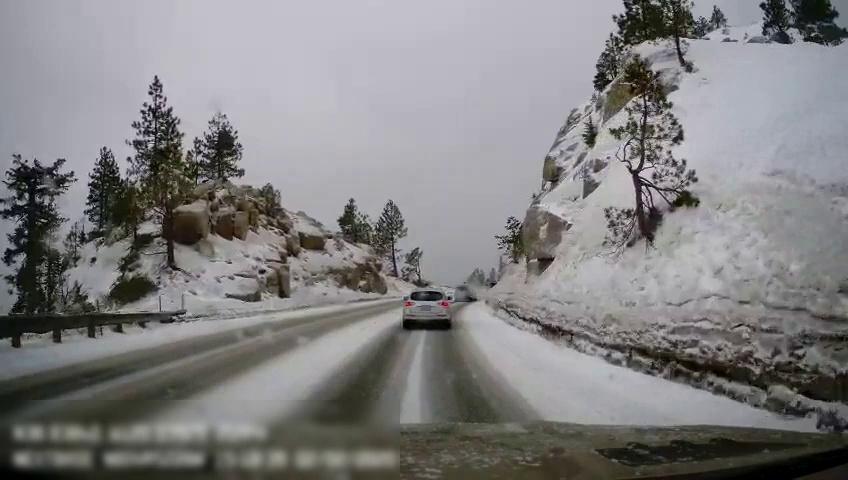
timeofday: Day
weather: Snowy
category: Drivable Space
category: Vehicles | Car
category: Vehicles | Car